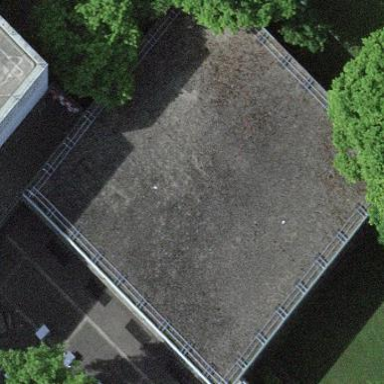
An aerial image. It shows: Building with flat grey roof.